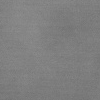
Atmospheric dust classification: dusty